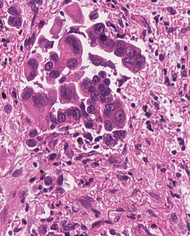
Tumor epithelial tissue: yes
Tumor-associated stroma tissue: yes
Normal tissue: no